Question: I have text file with structure like this:
'''
123456789 , <PHONE> , 2222222222222 , xxxxxxx , zzzzzzz ,
987654321 , 22222222222222 , 3333333333333333 , hhhhhhhhh , bbbbbbbbb ,
...
'''
As you can see, delimiters are not at same place in second row, and rows bellow.
I need to use flat file as source, and fixed width format.

How can i format columns to fixed width by delimiter for large file (>1GB)?
Preview should look like this (delimiters in same column):
'''
123456789 , <PHONE> , 2222222222222 , xxxxxxx , zzzzzzz ,
987654321 , 22222222222222 , 3333333333333333 , hhhhhhhhh , bbbbbbbbb ,
'''
With Notepad++ i can modify file to fixed width with TestFX -> TestFX Edit -> Line up multiple lines by (,). But Notepad++ cannot process large files.
Help, please.
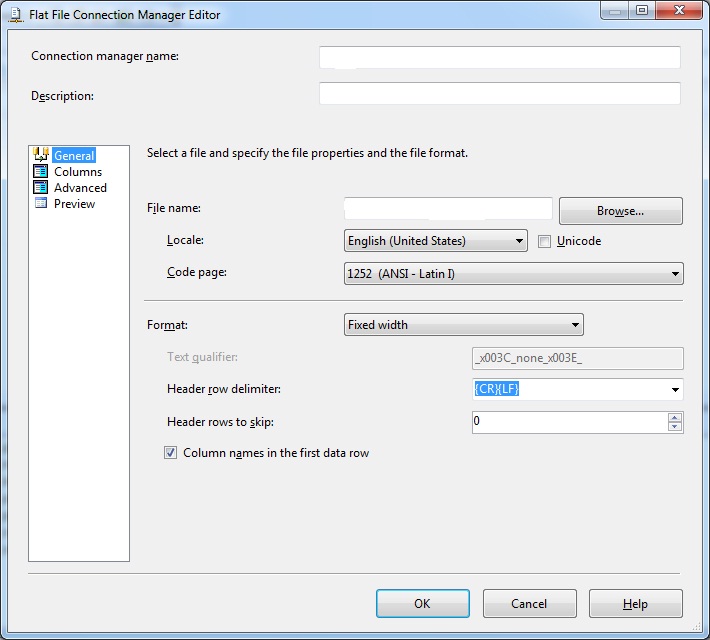
Answer: Why not use a delimited format instead? Since your file is clearly not fixed width.
You can use a delimter of ',' and then trim the spaces off or use a delimiter of ' , '
Personally I would find the first to be less likely to cause problems later on.